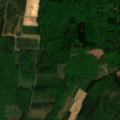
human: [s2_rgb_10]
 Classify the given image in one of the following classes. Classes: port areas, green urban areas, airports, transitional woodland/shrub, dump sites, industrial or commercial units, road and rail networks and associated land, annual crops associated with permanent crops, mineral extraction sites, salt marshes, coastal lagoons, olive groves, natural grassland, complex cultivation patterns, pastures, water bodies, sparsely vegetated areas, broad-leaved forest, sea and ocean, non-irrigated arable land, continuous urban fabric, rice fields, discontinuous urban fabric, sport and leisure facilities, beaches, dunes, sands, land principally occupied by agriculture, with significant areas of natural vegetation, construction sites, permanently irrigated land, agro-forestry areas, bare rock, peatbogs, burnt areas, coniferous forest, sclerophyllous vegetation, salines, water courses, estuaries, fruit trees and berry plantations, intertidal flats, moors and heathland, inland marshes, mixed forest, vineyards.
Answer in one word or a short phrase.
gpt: non-irrigated arable land, complex cultivation patterns, broad-leaved forest, mixed forest